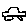
Label: car